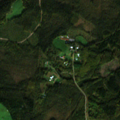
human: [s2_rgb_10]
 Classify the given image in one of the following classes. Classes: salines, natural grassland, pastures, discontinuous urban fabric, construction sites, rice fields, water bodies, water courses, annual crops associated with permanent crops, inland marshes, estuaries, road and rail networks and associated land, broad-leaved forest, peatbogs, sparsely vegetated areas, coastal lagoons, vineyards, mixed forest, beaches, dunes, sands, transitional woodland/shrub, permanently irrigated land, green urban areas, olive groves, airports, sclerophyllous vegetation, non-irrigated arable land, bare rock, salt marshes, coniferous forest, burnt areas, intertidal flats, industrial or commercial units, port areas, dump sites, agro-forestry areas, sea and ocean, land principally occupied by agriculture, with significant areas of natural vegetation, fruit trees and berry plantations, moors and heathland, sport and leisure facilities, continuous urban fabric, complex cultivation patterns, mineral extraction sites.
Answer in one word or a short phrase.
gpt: land principally occupied by agriculture, with significant areas of natural vegetation, coniferous forest, mixed forest